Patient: sex F, age 57
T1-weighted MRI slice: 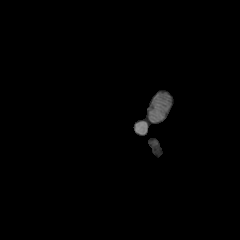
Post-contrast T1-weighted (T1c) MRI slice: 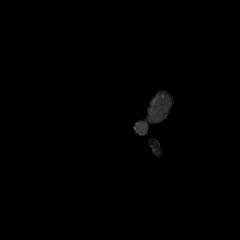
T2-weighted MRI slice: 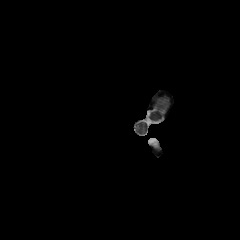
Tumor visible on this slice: no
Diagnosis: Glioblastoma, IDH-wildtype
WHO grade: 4